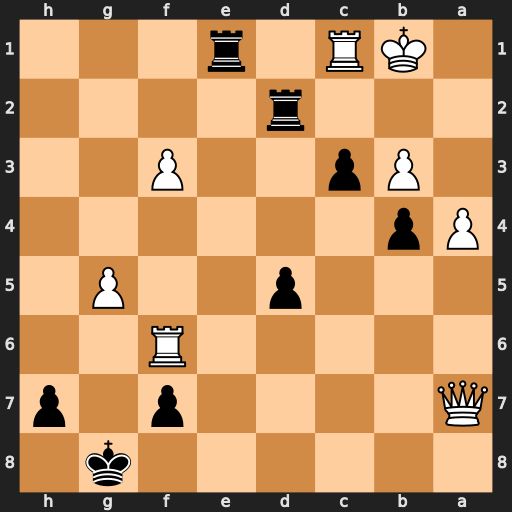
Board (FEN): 6k1/Q4p1p/5R2/3p2P1/Pp6/1Pp2P2/3r4/1KR1r3
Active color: b
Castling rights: -
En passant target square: -
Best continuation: Rb2+ Ka1 Rxc1#